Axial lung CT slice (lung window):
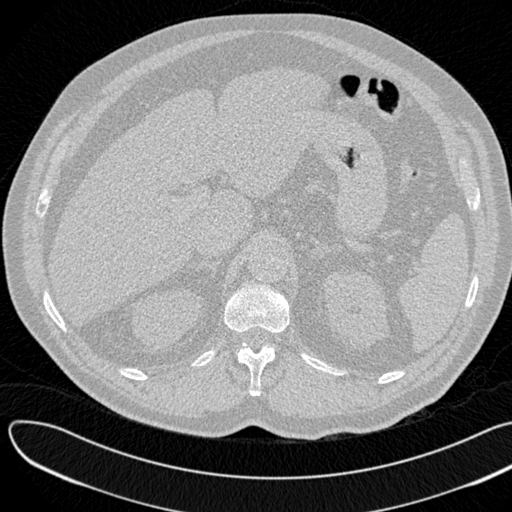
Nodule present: no